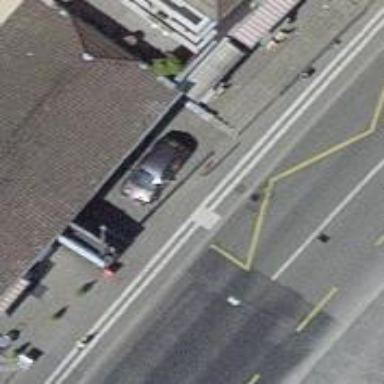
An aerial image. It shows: Raised kerb platform made of asphalt for public transport.